Question: I was looking at ways to include a title in a page and I have come across this website: (see image below) which does exactly what I want but I can't figure out how to accomplish it. The trouble I have is in only having a single title image at the top without it repeating through to the bottom. I have used the css background-image:url(image) on the main div but the repeating image problem is present. Any help or insight on this matter will be greatly appreciated.
EDIT: I need the rest of the background to repeat until the end. I think having the rest of the background be a separate image may be part of the solution but I don't know if a title image div can be forced to the same layer. Again any insight is valuable as I am new to HTML and CSS. Also this is the best example website I can find, if you are offended please edit with a better example. Thank You!

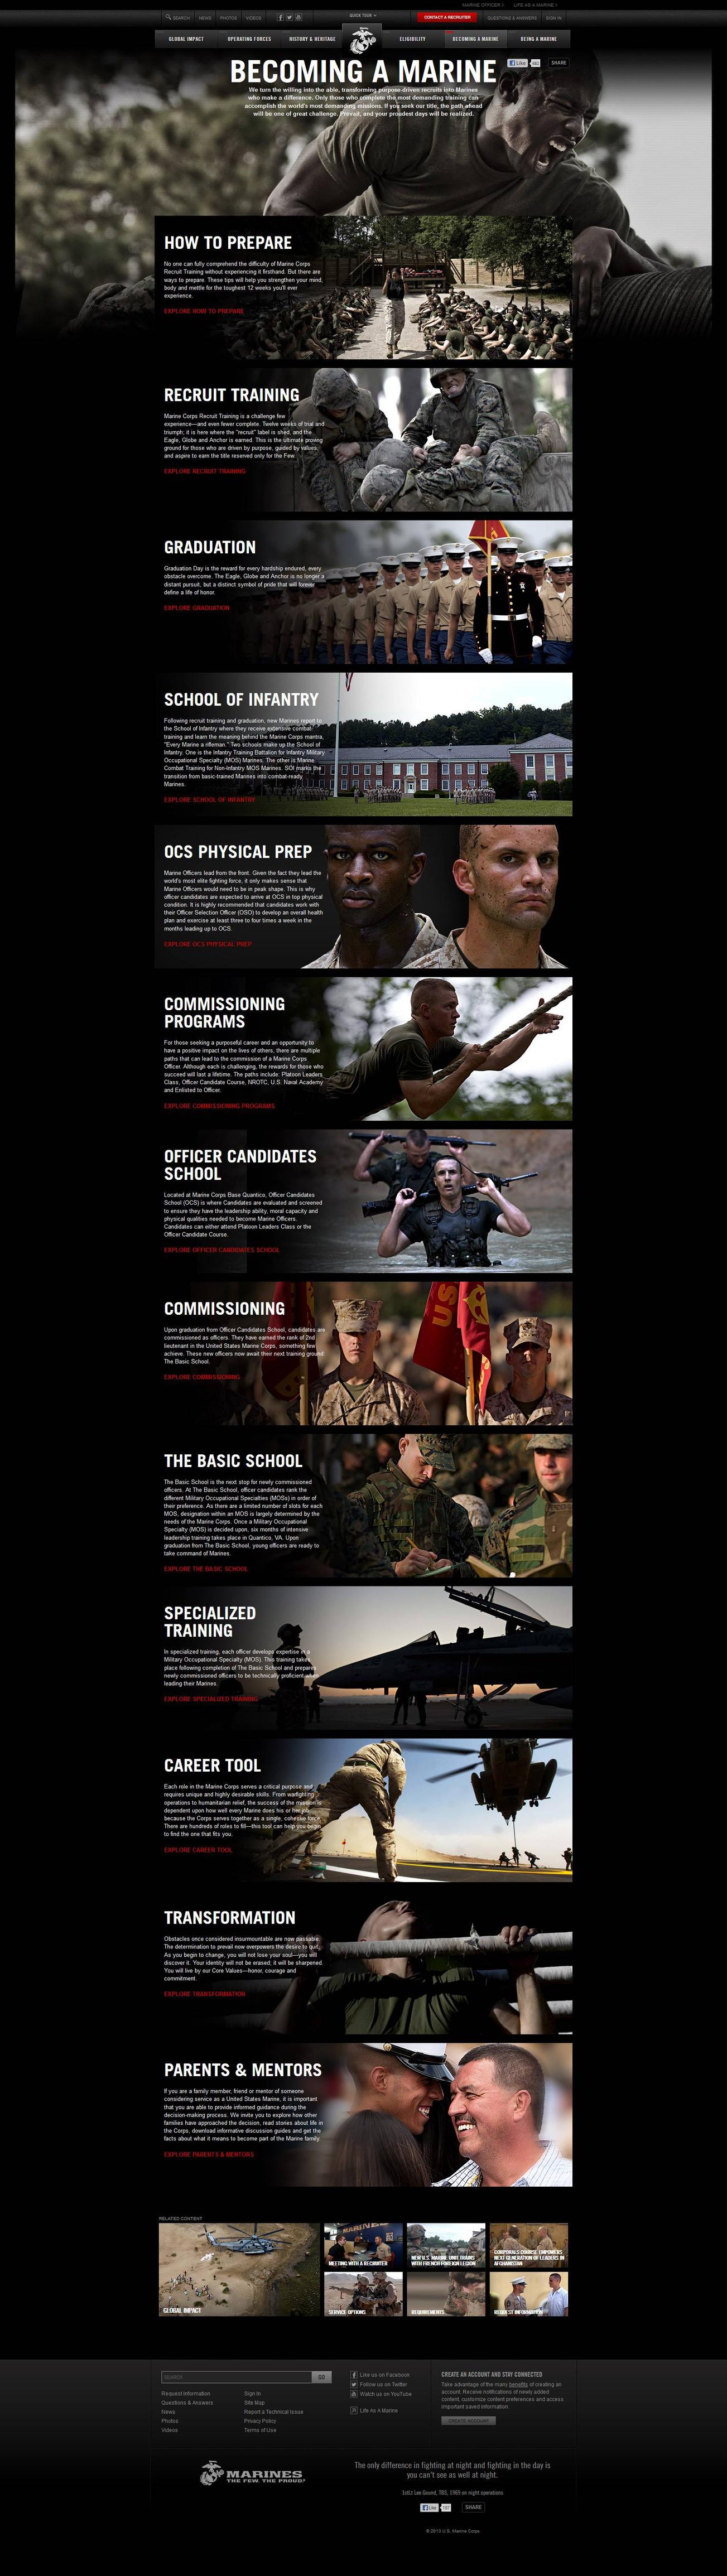
Answer: You can get it done using the below CSS,
'''
#elemId
{
background: #00ff00 url('testimage.jpg') no-repeat top left;
}
'''
Hope it will help